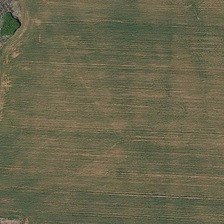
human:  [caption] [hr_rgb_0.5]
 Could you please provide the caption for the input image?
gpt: it is a piece of cropped meadow .

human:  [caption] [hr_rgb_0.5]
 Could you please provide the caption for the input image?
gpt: it is a piece of cropped meadow .

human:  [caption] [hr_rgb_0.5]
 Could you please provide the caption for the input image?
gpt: it is a piece of cropped meadow .

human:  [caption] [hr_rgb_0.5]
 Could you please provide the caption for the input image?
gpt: it is a piece of cropped meadow .

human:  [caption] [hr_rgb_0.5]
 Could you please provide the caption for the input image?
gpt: it is a piece of cropped meadow .